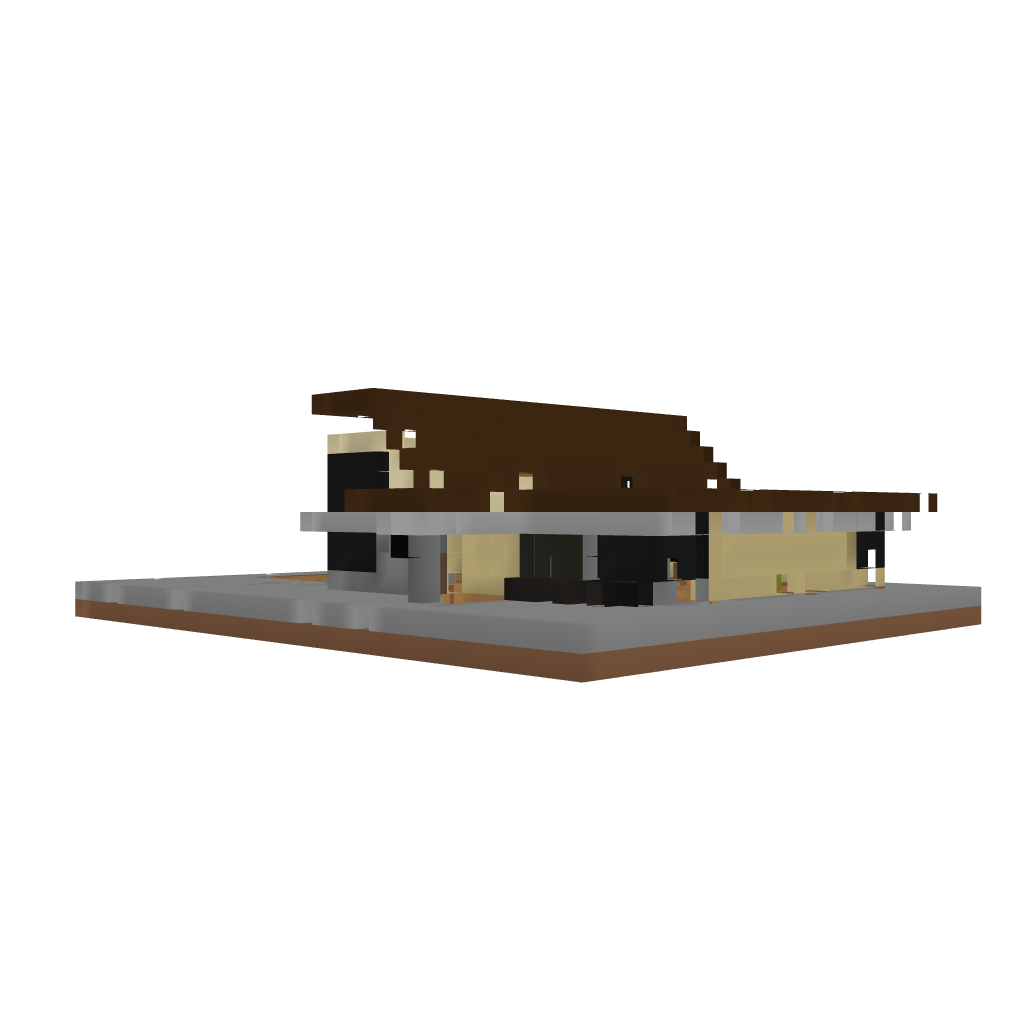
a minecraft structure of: Modern House 001 V2